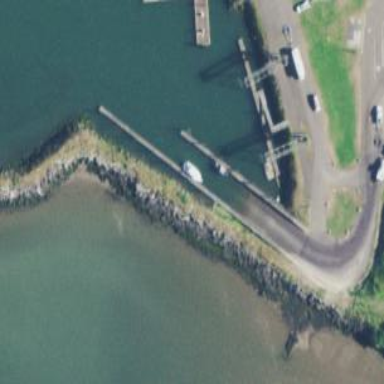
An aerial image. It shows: This slipway is service road leading to leisure land area.